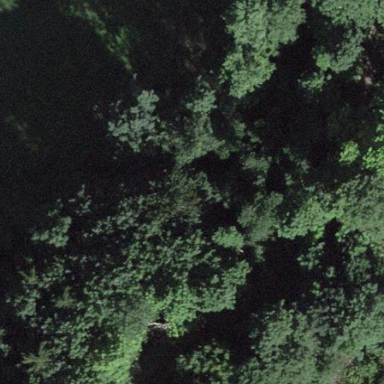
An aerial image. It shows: Forest area.